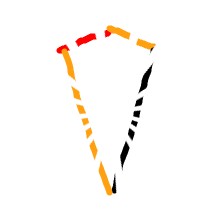
Shape: kite